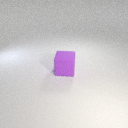
large purple rubber cube